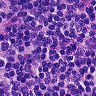
Metastatic tissue present: no